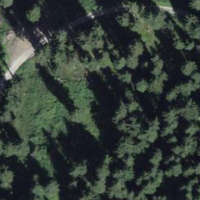
EUNIS habitat code: 43
Species observed at this site:
Stellaria nemorum